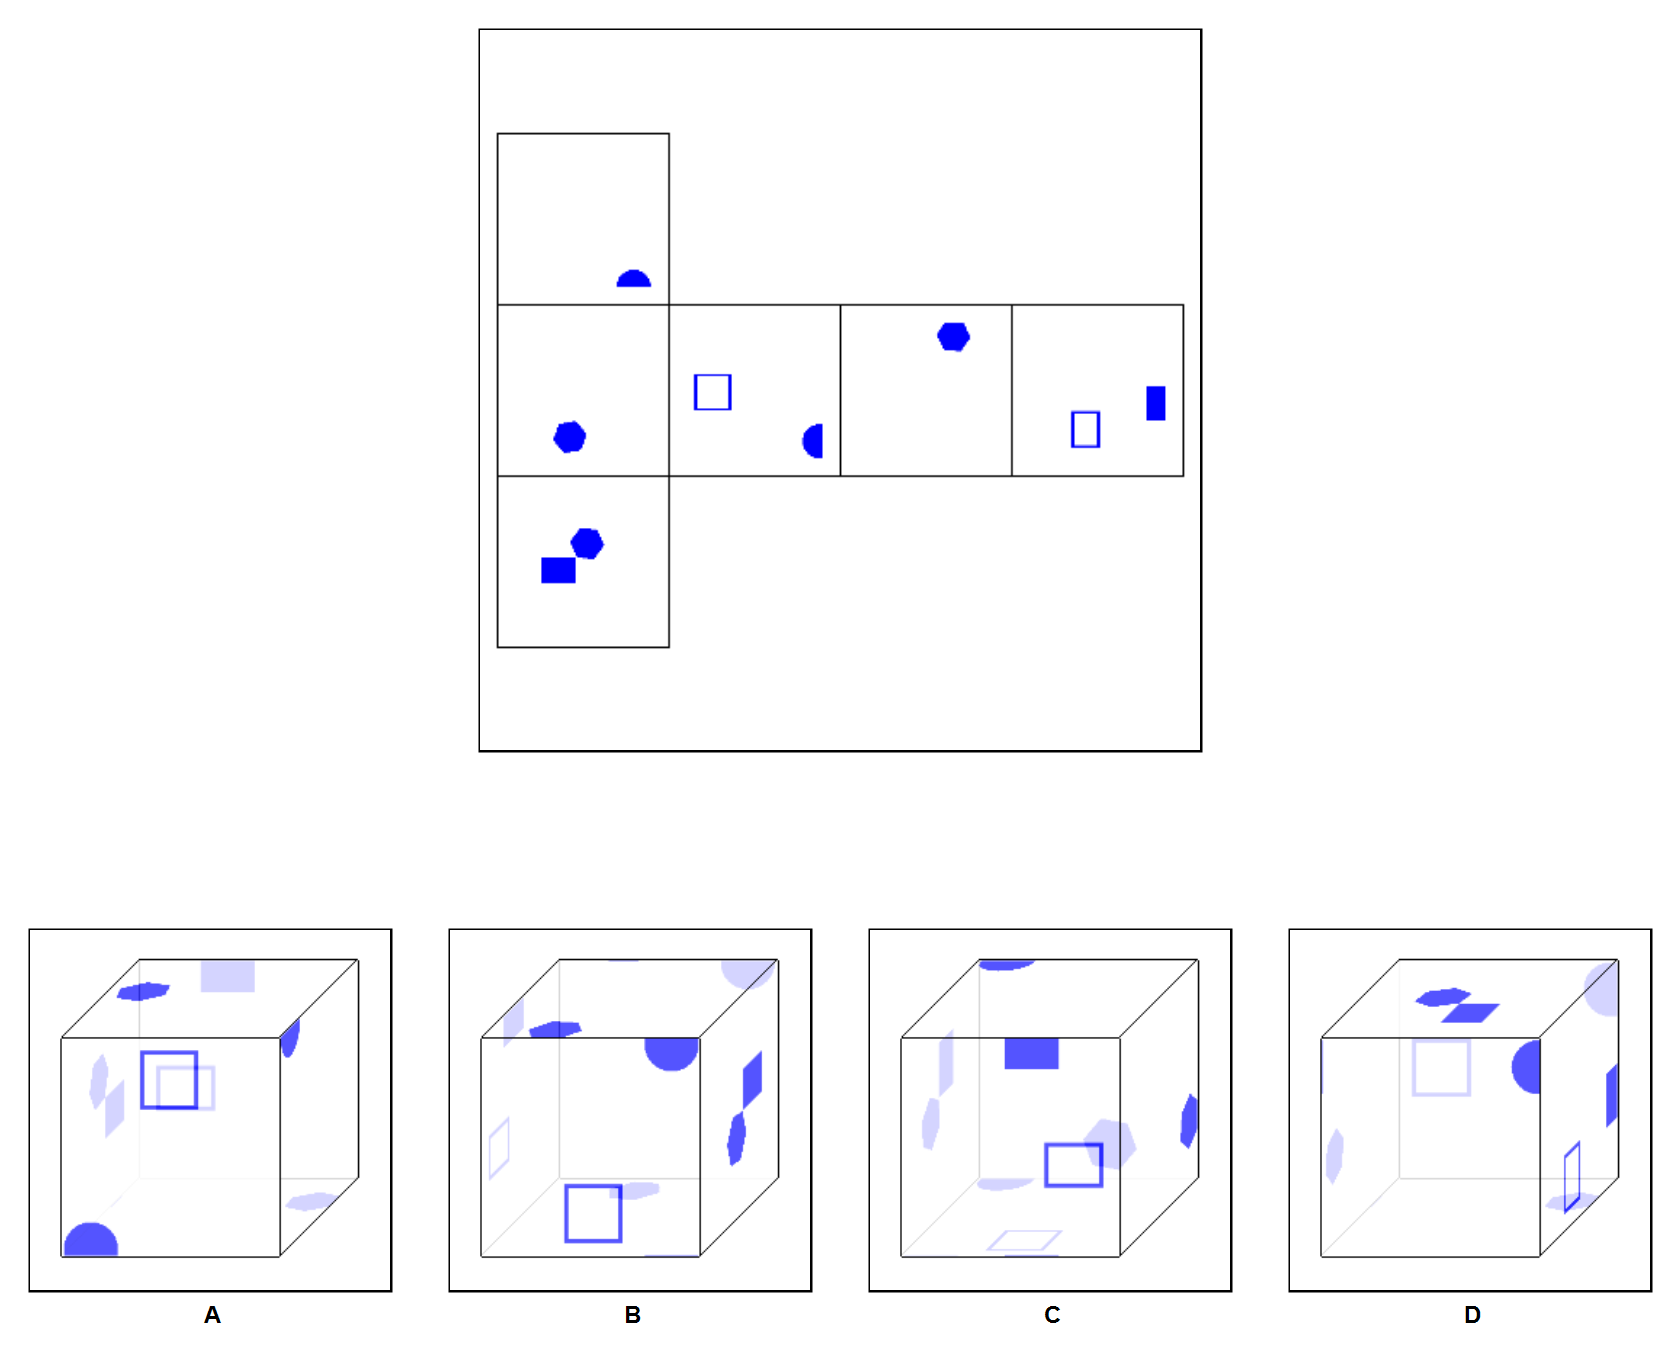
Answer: A